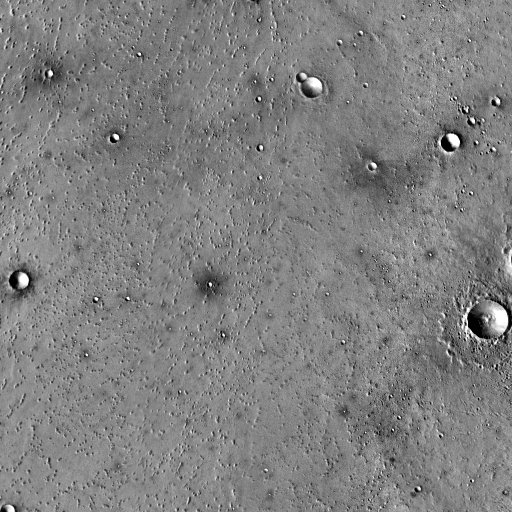
Crater classes present: Background, Other, Layered